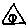
Label: triangle